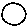
Label: circle